Question: I have this input field and HTML.

'''
events:
'click #js-clear': 'clearSearch'
clearSearch: (e) ->
e.preventDefault()
@$("#js-query").val("")
@$("#js-clear").hide()
'''
And javascript:
'''
<form accept-charset="UTF-8" action="/" method="get">
<input name="utf8" type="hidden" value="">
<input id="js-query" name="query" placeholder="Filter by name" type="text">
<span id="js-clear">X</span>
</form>
'''
When I click the "X" button in Chrome on my desktop, I can trigger events bound on it such as clearing the input.
When I click the "X" button in Chrome on iOS, the events aren't triggered.
How do I get the events to fire?
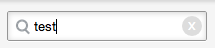
Answer: Adding the event listener 'touchstart' fixed this.